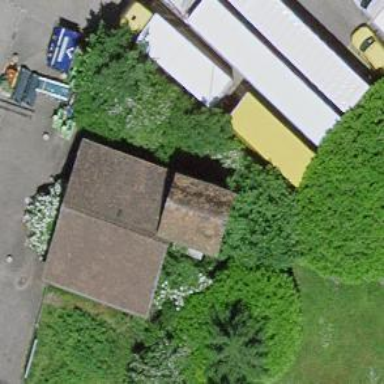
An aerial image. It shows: Service building.